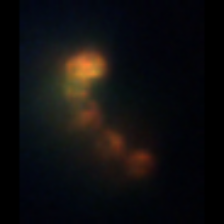
Taxon: Chaetoceros
Group: Diatoms